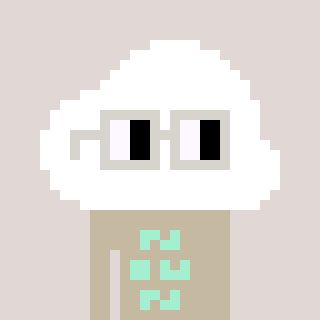
a pixel art character with square light gray glasses, a cloud-shaped head and a bege-colored body on a warm background